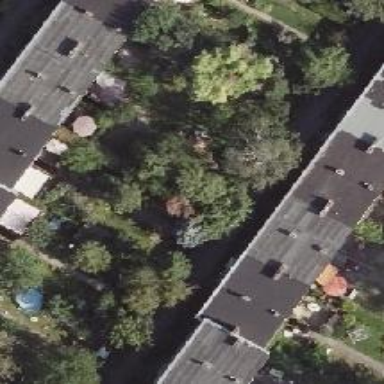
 designed for leisure activities on land."